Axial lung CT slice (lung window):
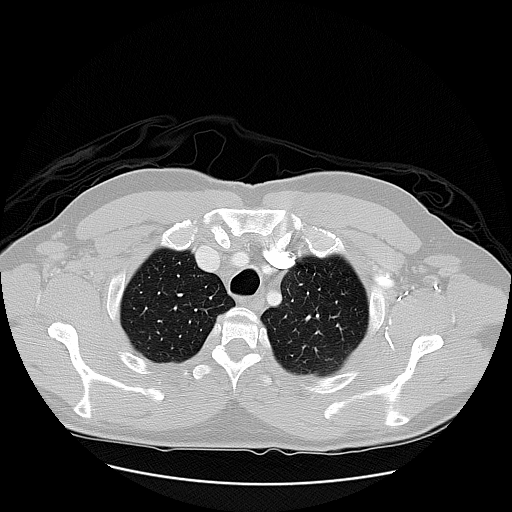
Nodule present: no